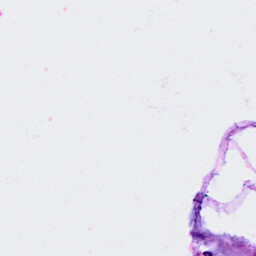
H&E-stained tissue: Breast